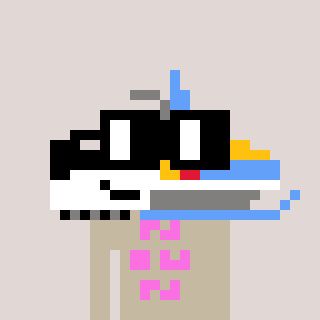
a pixel art character with square black glasses, a snowmobile-shaped head and a bege-colored body on a warm background